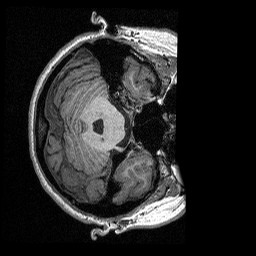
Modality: T1map
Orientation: axial